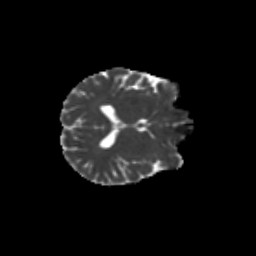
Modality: MD
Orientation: axial
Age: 33
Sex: female
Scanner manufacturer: siemens
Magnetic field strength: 3 T
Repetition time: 1.8 s
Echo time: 0.07 s